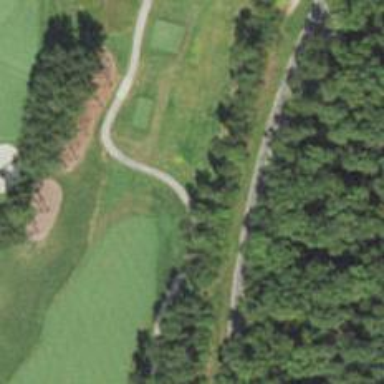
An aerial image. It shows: Pathway for golfing.